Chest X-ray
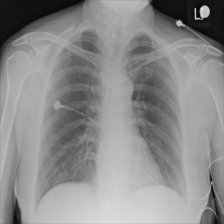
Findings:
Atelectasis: negative
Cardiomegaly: negative
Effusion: negative
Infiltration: negative
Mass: negative
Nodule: negative
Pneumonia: negative
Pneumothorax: negative
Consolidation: negative
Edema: negative
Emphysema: negative
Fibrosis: negative
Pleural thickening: negative
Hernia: negative